Question: The create View Control Class
'''
public void createPartControl(Composite parent) {
//viewer = new TableViewer(parent, SWT.MULTI| SWT.V_SCROLL);
//viewer.setContentProvider(new ViewContentProvider());
//viewer.setLabelProvider(new ViewLabelProvider());
// Provide the input to the ContentProvider
//viewer.setInput(new String[] {"One", "Two", "Three"});
//Display display=new Display();
parent.getShell().setText("A dialog box with no buttons at all press 'ESC' to close");
final Shell shell = new Shell(Display.getCurrent());
new Thread(new Runnable()
{
public void run()
{
while(true)
{
try
{
Thread.sleep(1000);
}
catch(Exception e)
{
}
Display.getDefault().asyncExec(new Runnable()
{
public void run()
{
shell.addPaintListener(new PaintListener() {
@Override
public void paintControl(PaintEvent event) {
Rectangle rect = shell.getClientArea();
event.gc.drawOval(0, 0, rect.width - 1, rect.height - 1);
}
});
Rectangle clientArea = shell.getClientArea();
shell.setBounds(clientArea.x + 10, clientArea.y + 10, 200, 200);
shell.open ();
while (!shell.isDisposed())
{
if (!Display.getCurrent().readAndDispatch())
Display.getCurrent().sleep();
}
Display.getCurrent().dispose();
}
});
}
}
}).start();
}
'''
Can anyone explain how threading works in SWT graphics . It says invalid thread access . According to me there is a thread running and i am creating another thread, which is definitely wrong.So what is correct method. In which line default thread is being created.
It also gives a widget disposed error. Why?
The following code has been created from the default view plugin and
<URL>
My aim is to create diagrams in my view itself not in a separate dialog box.
I have also attached the log file.
'''
!ENTRY org.eclipse.osgi 4 0 2015-02-23 12:47:18.520
!MESSAGE Application error
!STACK 1
org.eclipse.swt.SWTException: Invalid thread access
at org.eclipse.swt.SWT.error(SWT.java:4441)
at org.eclipse.swt.SWT.error(SWT.java:4356)
at org.eclipse.swt.SWT.error(SWT.java:4327)
at org.eclipse.swt.widgets.Display.error(Display.java:1258)
at org.eclipse.swt.widgets.Display.checkDevice(Display.java:764)
at org.eclipse.swt.widgets.Display.removeFilter(Display.java:4065)
at org.eclipse.e4.ui.internal.workbench.swt.PartRenderingEngine.cleanUp(PartRenderingEngine.java:1241)
at org.eclipse.e4.ui.internal.workbench.swt.PartRenderingEngine.access$5(PartRenderingEngine.java:1237)
at org.eclipse.e4.ui.internal.workbench.swt.PartRenderingEngine$9.run(PartRenderingEngine.java:1166)
at org.eclipse.core.databinding.observable.Realm.runWithDefault(Realm.java:332)
at org.eclipse.e4.ui.internal.workbench.swt.PartRenderingEngine.run(PartRenderingEngine.java:1032)
at org.eclipse.e4.ui.internal.workbench.E4Workbench.createAndRunUI(E4Workbench.java:148)
at org.eclipse.ui.internal.Workbench$5.run(Workbench.java:636)
at org.eclipse.core.databinding.observable.Realm.runWithDefault(Realm.java:332)
at org.eclipse.ui.internal.Workbench.createAndRunWorkbench(Workbench.java:579)
at org.eclipse.ui.PlatformUI.createAndRunWorkbench(PlatformUI.java:150)
at swtdiagrams.Application.start(Application.java:20)
at org.eclipse.equinox.internal.app.EclipseAppHandle.run(EclipseAppHandle.java:196)
at org.eclipse.core.runtime.internal.adaptor.EclipseAppLauncher.runApplication(EclipseAppLauncher.java:134)
at org.eclipse.core.runtime.internal.adaptor.EclipseAppLauncher.start(EclipseAppLauncher.java:104)
at org.eclipse.core.runtime.adaptor.EclipseStarter.run(EclipseStarter.java:382)
at org.eclipse.core.runtime.adaptor.EclipseStarter.run(EclipseStarter.java:236)
at sun.reflect.NativeMethodAccessorImpl.invoke0(Native Method)
at sun.reflect.NativeMethodAccessorImpl.invoke(Unknown Source)
at sun.reflect.DelegatingMethodAccessorImpl.invoke(Unknown Source)
at java.lang.reflect.Method.invoke(Unknown Source)
at org.eclipse.equinox.launcher.Main.invokeFramework(Main.java:648)
at org.eclipse.equinox.launcher.Main.basicRun(Main.java:603)
at org.eclipse.equinox.launcher.Main.run(Main.java:1465)
at org.eclipse.equinox.launcher.Main.main(Main.java:1438)
!ENTRY org.eclipse.ui.workbench 4 2 2015-02-23 12:47:18.535
!MESSAGE Problems occurred when invoking code from plug-in: "org.eclipse.ui.workbench".
!STACK 0
org.eclipse.swt.SWTException: Widget is disposed
at org.eclipse.swt.SWT.error(SWT.java:4441)
at org.eclipse.swt.SWT.error(SWT.java:4356)
at org.eclipse.swt.SWT.error(SWT.java:4327)
at org.eclipse.swt.widgets.Display.error(Display.java:1258)
at org.eclipse.swt.widgets.Display.checkDevice(Display.java:745)
at org.eclipse.swt.widgets.Display.getActiveShell(Display.java:1469)
at org.eclipse.ui.internal.services.WorkbenchSourceProvider.getActiveWindow(WorkbenchSourceProvider.java:446)
at org.eclipse.ui.internal.services.WorkbenchSourceProvider.updateActivePart(WorkbenchSourceProvider.java:478)
at org.eclipse.ui.internal.services.WorkbenchSourceProvider.checkActivePart(WorkbenchSourceProvider.java:316)
at org.eclipse.ui.internal.services.WorkbenchSourceProvider.checkActivePart(WorkbenchSourceProvider.java:311)
at org.eclipse.ui.internal.services.WorkbenchSourceProvider$1.partDeactivated(WorkbenchSourceProvider.java:256)
at org.eclipse.ui.internal.PartService$4.run(PartService.java:123)
at org.eclipse.core.runtime.SafeRunner.run(SafeRunner.java:42)
at org.eclipse.ui.internal.PartService.partDeactivated(PartService.java:120)
at org.eclipse.ui.internal.WorkbenchPage$17.run(WorkbenchPage.java:4823)
at org.eclipse.core.runtime.SafeRunner.run(SafeRunner.java:42)
at org.eclipse.ui.internal.WorkbenchPage.firePartDeactivated(WorkbenchPage.java:4820)
at org.eclipse.ui.internal.WorkbenchPage.access$20(WorkbenchPage.java:4813)
at org.eclipse.ui.internal.WorkbenchPage$E4PartListener.partDeactivated(WorkbenchPage.java:214)
at org.eclipse.e4.ui.internal.workbench.PartServiceImpl$4.run(PartServiceImpl.java:250)
at org.eclipse.core.runtime.SafeRunner.run(SafeRunner.java:42)
at org.eclipse.e4.ui.internal.workbench.PartServiceImpl.firePartDeactivated(PartServiceImpl.java:247)
at org.eclipse.e4.ui.internal.workbench.PartServiceImpl.activate(PartServiceImpl.java:619)
at org.eclipse.e4.ui.internal.workbench.PartServiceImpl.setPart(PartServiceImpl.java:205)
at sun.reflect.NativeMethodAccessorImpl.invoke0(Native Method)
at sun.reflect.NativeMethodAccessorImpl.invoke(Unknown Source)
at sun.reflect.DelegatingMethodAccessorImpl.invoke(Unknown Source)
at java.lang.reflect.Method.invoke(Unknown Source)
at org.eclipse.e4.core.internal.di.MethodRequestor.execute(MethodRequestor.java:55)
at org.eclipse.e4.core.internal.contexts.ContextObjectSupplier$ContextInjectionListener.update(ContextObjectSupplier.java:88)
at org.eclipse.e4.core.internal.contexts.TrackableComputationExt.update(TrackableComputationExt.java:107)
at org.eclipse.e4.core.internal.contexts.EclipseContext.processScheduled(EclipseContext.java:338)
at org.eclipse.e4.core.internal.contexts.EclipseContext.set(EclipseContext.java:352)
at org.eclipse.e4.core.internal.contexts.EclipseContext.dispose(EclipseContext.java:196)
at org.eclipse.e4.core.internal.contexts.EclipseContext.dispose(EclipseContext.java:160)
at org.eclipse.e4.core.internal.contexts.EclipseContext.dispose(EclipseContext.java:160)
at org.eclipse.e4.core.internal.contexts.EclipseContext.dispose(EclipseContext.java:160)
at org.eclipse.e4.core.internal.contexts.EclipseContext.dispose(EclipseContext.java:160)
at org.eclipse.e4.core.internal.contexts.osgi.EclipseContextOSGi.dispose(EclipseContextOSGi.java:103)
at org.eclipse.e4.core.internal.contexts.osgi.EclipseContextOSGi.bundleChanged(EclipseContextOSGi.java:134)
at org.eclipse.osgi.internal.framework.BundleContextImpl.dispatchEvent(BundleContextImpl.java:902)
at org.eclipse.osgi.framework.eventmgr.EventManager.dispatchEvent(EventManager.java:230)
at org.eclipse.osgi.framework.eventmgr.ListenerQueue.dispatchEventSynchronous(ListenerQueue.java:148)
at org.eclipse.osgi.internal.framework.EquinoxEventPublisher.publishBundleEventPrivileged(EquinoxEventPublisher.java:165)
at org.eclipse.osgi.internal.framework.EquinoxEventPublisher.publishBundleEvent(EquinoxEventPublisher.java:75)
at org.eclipse.osgi.internal.framework.EquinoxEventPublisher.publishBundleEvent(EquinoxEventPublisher.java:67)
at org.eclipse.osgi.internal.framework.EquinoxContainerAdaptor.publishModuleEvent(EquinoxContainerAdaptor.java:102)
at org.eclipse.osgi.container.Module.publishEvent(Module.java:466)
at org.eclipse.osgi.container.Module.doStop(Module.java:624)
at org.eclipse.osgi.container.Module.stop(Module.java:488)
at org.eclipse.osgi.container.SystemModule.stop(SystemModule.java:186)
at org.eclipse.osgi.internal.framework.EquinoxBundle$SystemBundle$EquinoxSystemModule$1.run(EquinoxBundle.java:160)
at java.lang.Thread.run(Unknown Source)
'''
I have studied a lot of Stackoverflow pages on the same issues but none of issues were similar to me(They never wanted to create diagrams on view). Whatever code you see is the result of all the SO suggestions. Many didnot even have answers just comments.
Please help.
After the edits told by Greg I am getting .

Is there anyway i can print it on the view(by view i mean the whitespace and not next to it.)
Thanks.
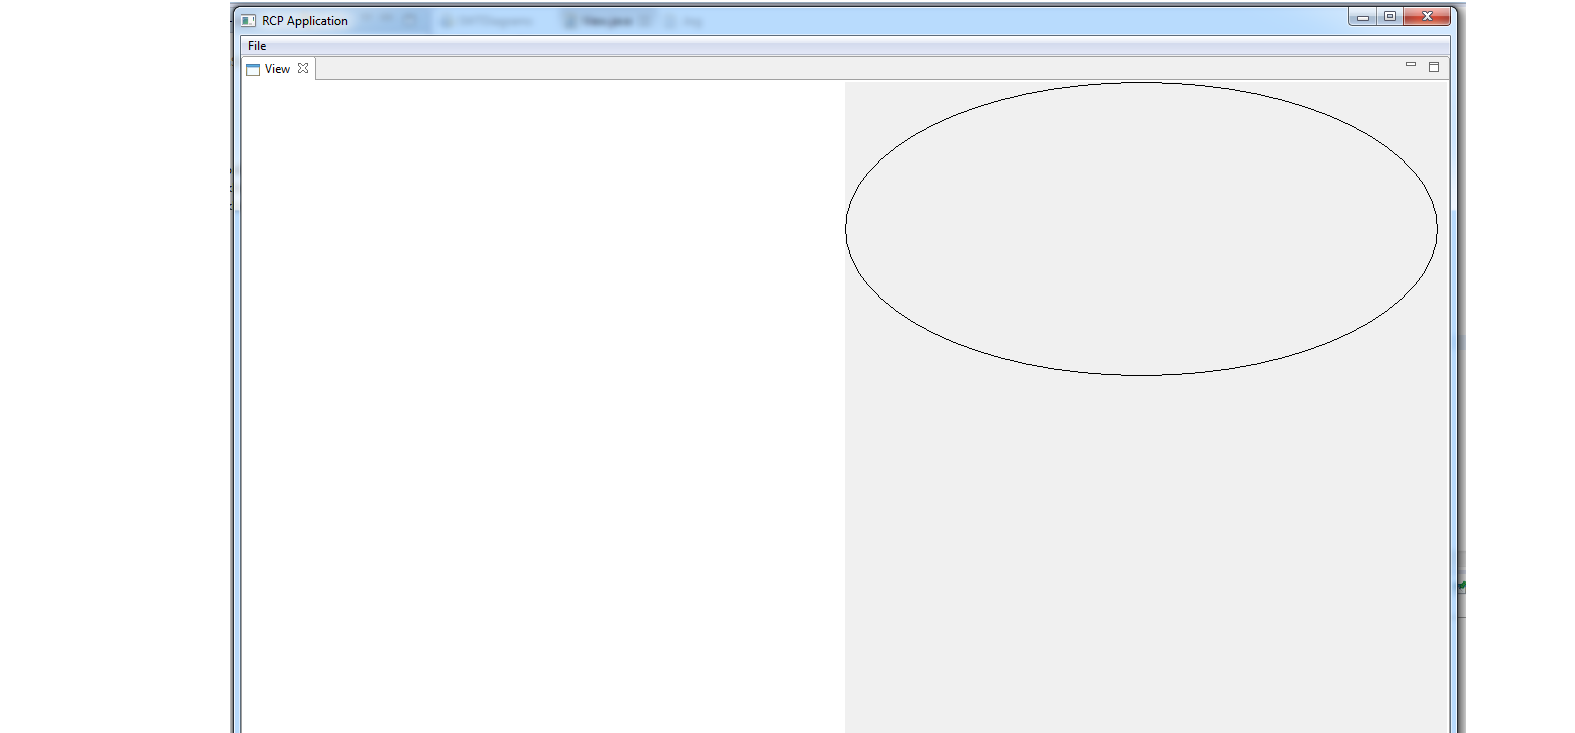
Answer: You are calling 'dispose()' on the 'Display' object - never do that in Eclipse plugins.
If you want to draw in the view area itself just use a 'Canvas' control, something like:
'''
public void createPartControl(Composite parent)
{
// Create control
final Canvas canvas = new Canvas(parent, SWT.NONE);
// Set up a single paint listener
canvas.addPaintListener(... paint the canvas );
// Schedule a redraw after 1000 milliseconds
Display.getCurrent().timerExec(1000, new Runnable() {
public void run()
{
if (!canvas.isDisposed())
{
canvas.redraw();
Display.getCurrent().timerExec(1000, this);
}
}
});
}
'''